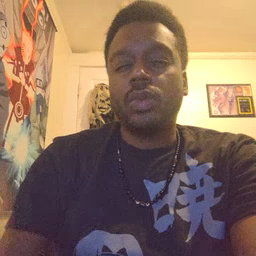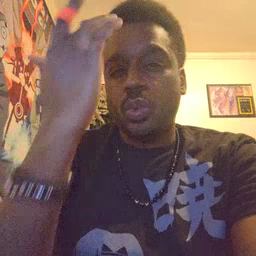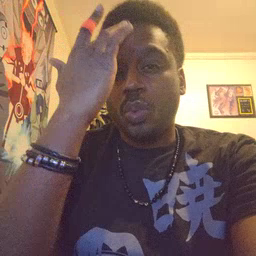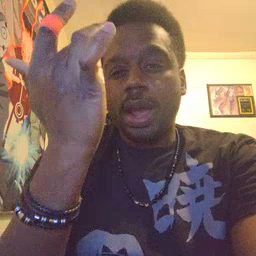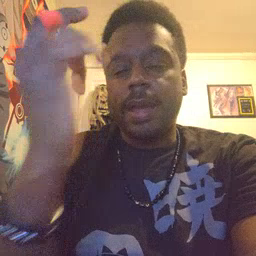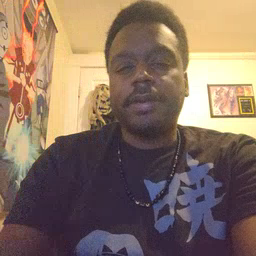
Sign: why